Brain MRI, t1w sequence, axial 2D slice.
Patient: age 21, sex F, weight 78 kg, height 1.78 m
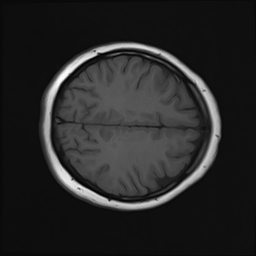